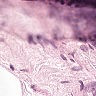
Metastatic tissue present: no